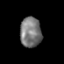
Tissue: prostate
Cell type: B cells
Senescence score: 0.3255
Nuclear area (px): 625
Mean DAPI intensity: 120.829